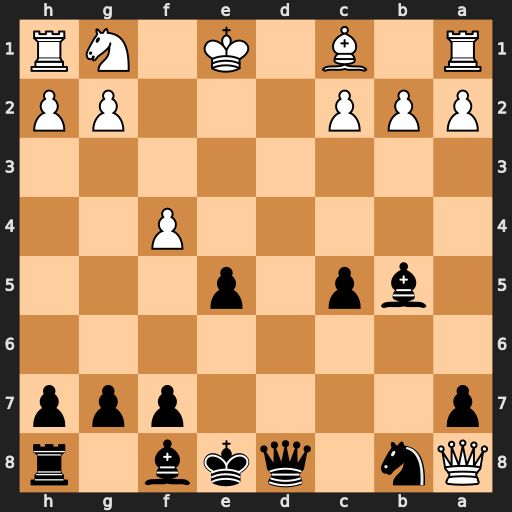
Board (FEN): Qn1qkb1r/p4ppp/8/1bp1p3/5P2/8/PPP3PP/R1B1K1NR
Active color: b
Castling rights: KQk
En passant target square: -
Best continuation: Bc6 Qxa7 Bxg2